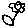
Label: flower